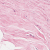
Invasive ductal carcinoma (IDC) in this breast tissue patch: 0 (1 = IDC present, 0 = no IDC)